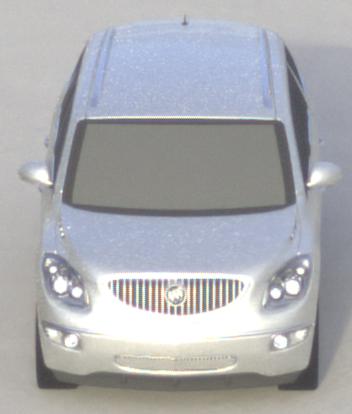
Make: Buick
Model: Enclave
Detailed model: GMT967
Model produced from: 2007
Model produced until: 2017
Doors: 5
Color: white
Road condition: dry road
Daytime: morning or afternoon
Contrast: medium contrast